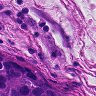
Metastatic tissue present: no